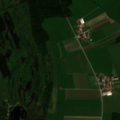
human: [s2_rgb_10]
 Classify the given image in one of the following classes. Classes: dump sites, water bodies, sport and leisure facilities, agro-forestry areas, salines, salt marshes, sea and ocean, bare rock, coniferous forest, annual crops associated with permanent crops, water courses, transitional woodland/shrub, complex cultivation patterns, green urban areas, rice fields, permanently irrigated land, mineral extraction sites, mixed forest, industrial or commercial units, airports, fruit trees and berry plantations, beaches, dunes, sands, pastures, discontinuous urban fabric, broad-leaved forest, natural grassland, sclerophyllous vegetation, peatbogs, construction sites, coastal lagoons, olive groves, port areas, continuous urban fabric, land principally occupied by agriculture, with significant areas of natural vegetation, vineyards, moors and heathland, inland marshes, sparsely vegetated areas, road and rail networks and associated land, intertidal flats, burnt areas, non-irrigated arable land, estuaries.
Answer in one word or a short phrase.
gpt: non-irrigated arable land, pastures, mixed forest, inland marshes